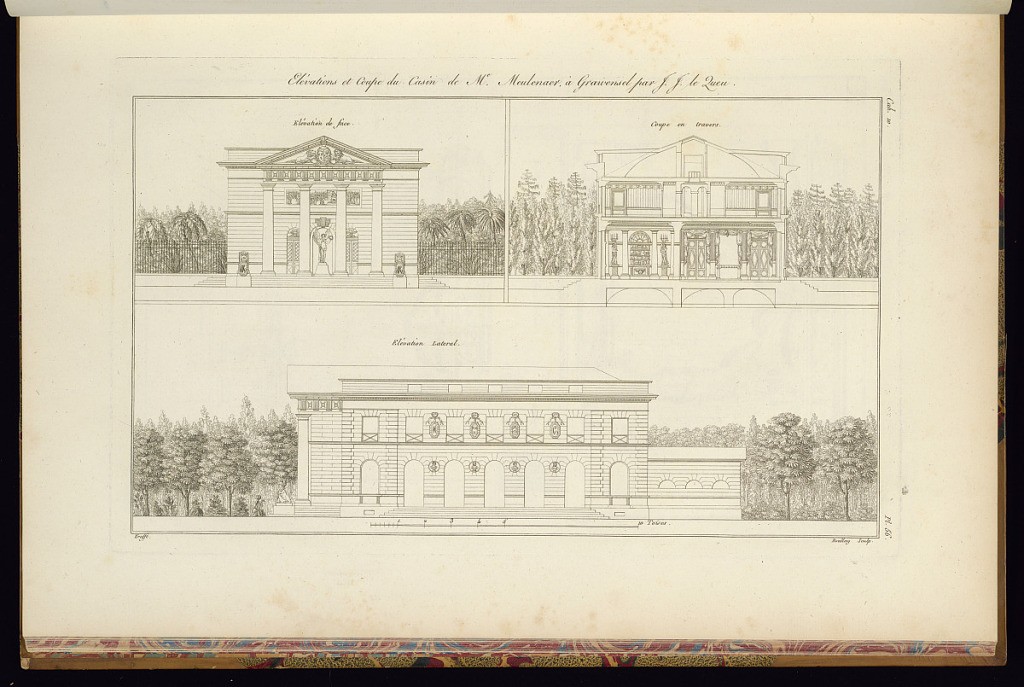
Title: Elévations et Coupe du Casin de Me Meulenaer, à Gravensel by J.J. le Queu
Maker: Jean-Charles Krafft, French, 1764 - 1833
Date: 1812
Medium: Etching and engraving on paper
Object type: Print
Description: An architectural print illustrating two exterior elevations and an interior sectional view of a country house featuring neoclassical motifs, columns, entablature, friezes, pediment, and sculptures. The plate is titled, numbered, and signed.